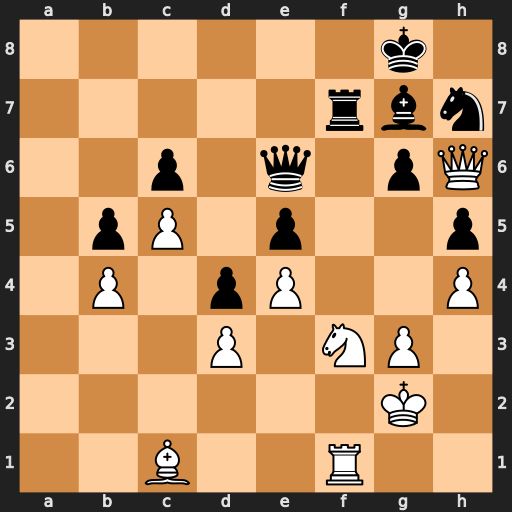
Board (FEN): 6k1/5rbn/2p1q1pQ/1pP1p2p/1P1pP2P/3P1NP1/6K1/2B2R2
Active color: w
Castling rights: -
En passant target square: -
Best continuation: Qxh7+ Kxh7 Ng5+ Kg8 Nxe6